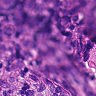
Metastatic tissue present: yes